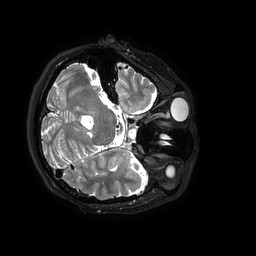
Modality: T2w
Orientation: axial
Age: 41
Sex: female
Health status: ill
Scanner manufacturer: philips
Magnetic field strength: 3 T
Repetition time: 3.5 s
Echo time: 0.3 s